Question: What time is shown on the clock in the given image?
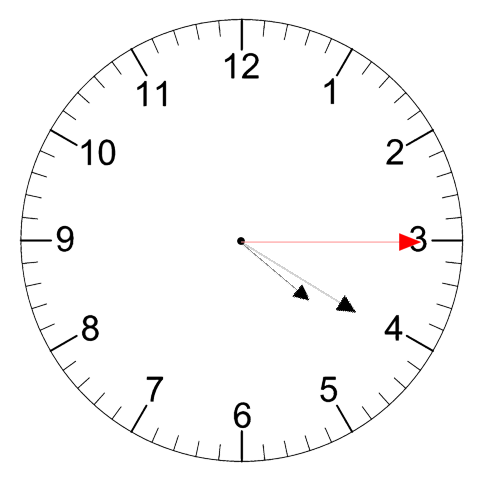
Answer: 04:20:15